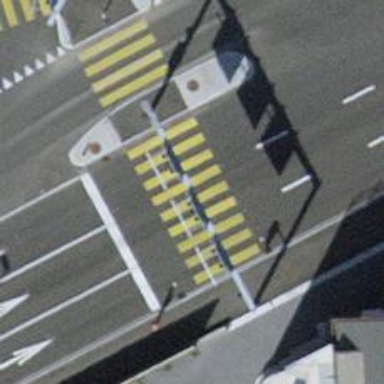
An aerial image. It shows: Crossing with traffic signals.